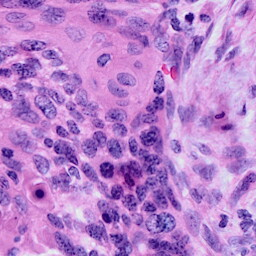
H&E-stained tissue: Cervix